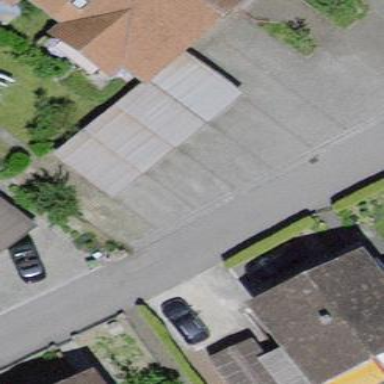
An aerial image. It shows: Flat roofed garages.